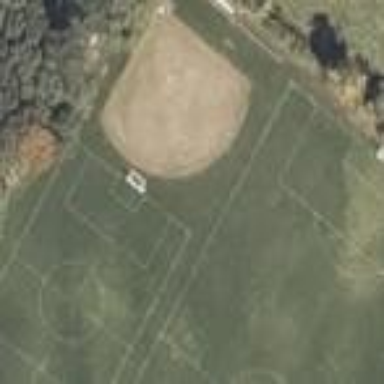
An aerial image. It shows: Baseball pitch for leisure and sports activities.